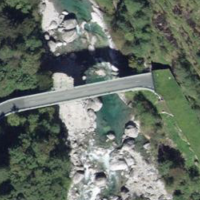
EUNIS habitat code: 47
Species observed at this site:
Castanea sativa